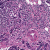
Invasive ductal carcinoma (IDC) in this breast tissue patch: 0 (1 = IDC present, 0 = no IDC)